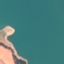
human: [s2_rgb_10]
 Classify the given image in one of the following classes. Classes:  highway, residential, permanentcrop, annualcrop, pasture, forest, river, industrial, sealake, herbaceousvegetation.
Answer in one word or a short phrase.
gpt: SeaLake